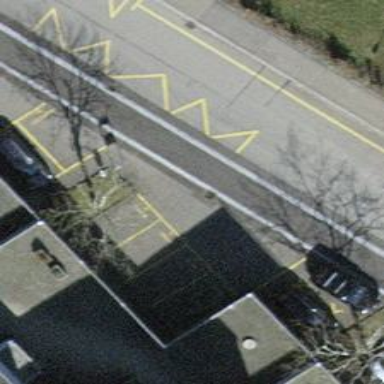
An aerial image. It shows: Bus stop with platform for public transport.